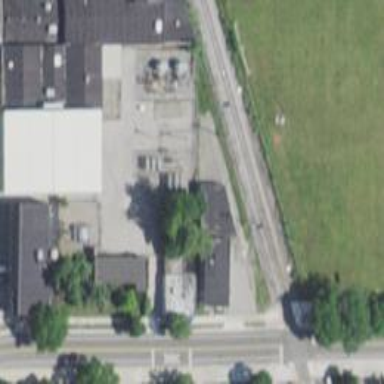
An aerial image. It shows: Power substation.